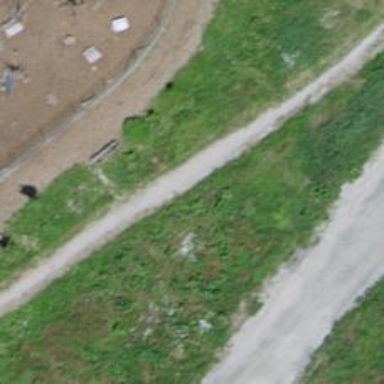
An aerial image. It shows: Compacted footway.